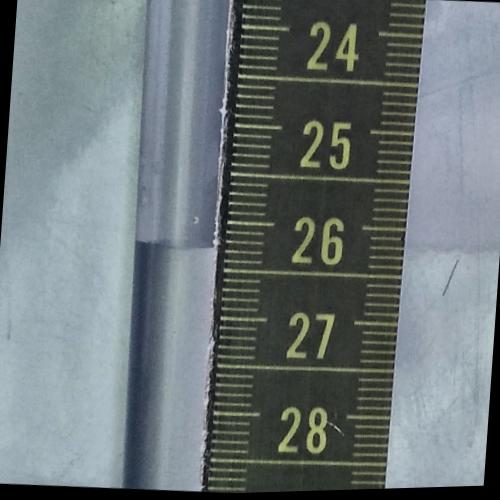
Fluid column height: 26.3 cm